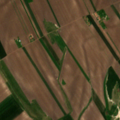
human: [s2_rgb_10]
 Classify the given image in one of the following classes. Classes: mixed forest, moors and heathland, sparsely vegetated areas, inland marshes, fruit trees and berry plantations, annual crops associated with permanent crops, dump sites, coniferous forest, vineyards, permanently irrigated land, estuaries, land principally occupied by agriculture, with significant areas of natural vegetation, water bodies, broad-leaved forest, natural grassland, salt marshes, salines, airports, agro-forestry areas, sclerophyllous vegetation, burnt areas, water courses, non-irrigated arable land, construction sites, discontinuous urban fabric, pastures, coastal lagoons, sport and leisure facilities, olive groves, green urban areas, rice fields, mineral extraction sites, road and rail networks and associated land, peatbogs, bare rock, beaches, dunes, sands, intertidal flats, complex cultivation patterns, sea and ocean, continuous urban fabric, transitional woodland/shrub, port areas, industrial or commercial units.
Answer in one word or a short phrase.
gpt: non-irrigated arable land, pastures